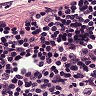
Metastatic tissue present: no